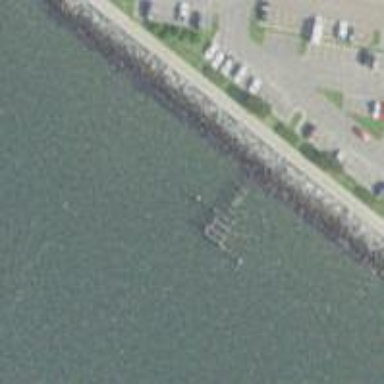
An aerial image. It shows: Pier that has been ruined.